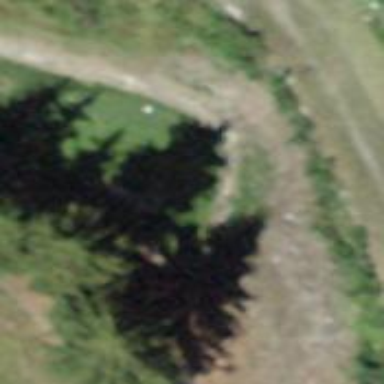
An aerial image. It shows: Golf tee on grassy land.